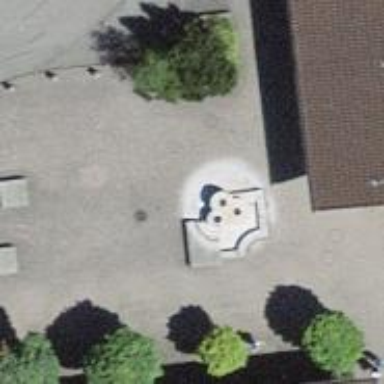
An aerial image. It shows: Fountain.